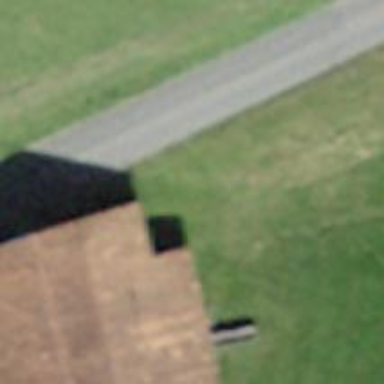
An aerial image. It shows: Barn.